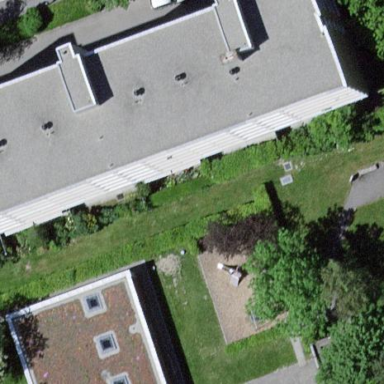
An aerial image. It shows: View of apartment building.